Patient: sex M, age 34
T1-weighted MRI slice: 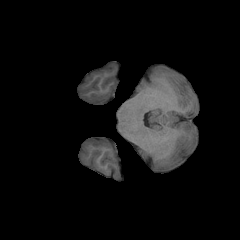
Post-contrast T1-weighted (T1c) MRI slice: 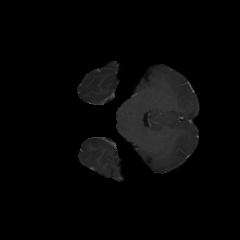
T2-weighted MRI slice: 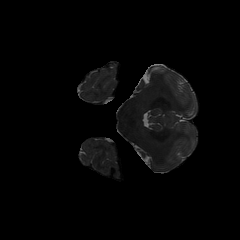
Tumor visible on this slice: no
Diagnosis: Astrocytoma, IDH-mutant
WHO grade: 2